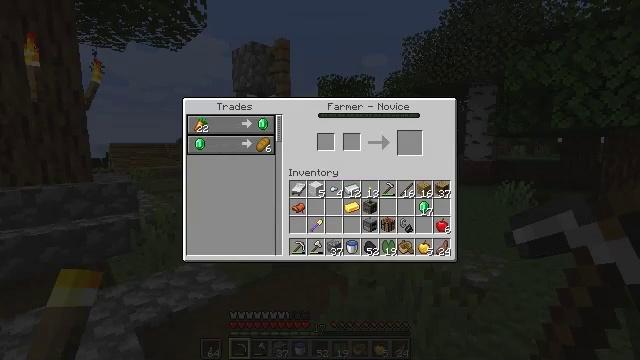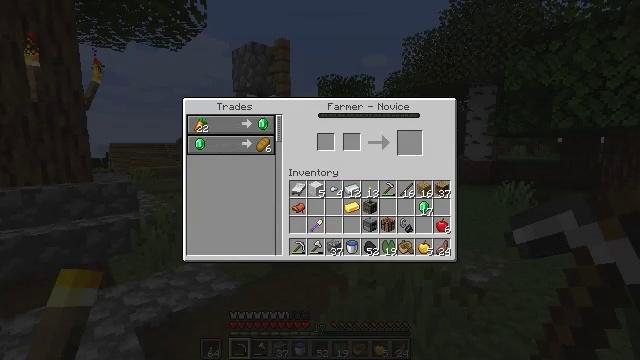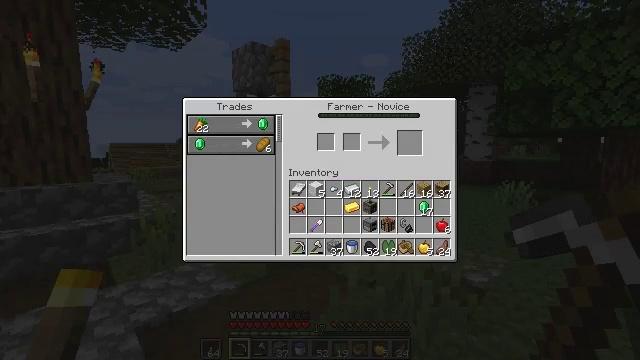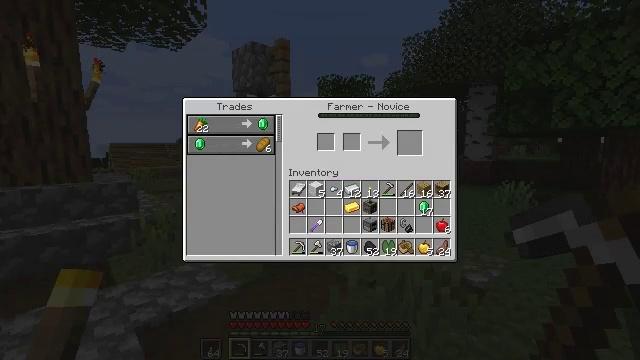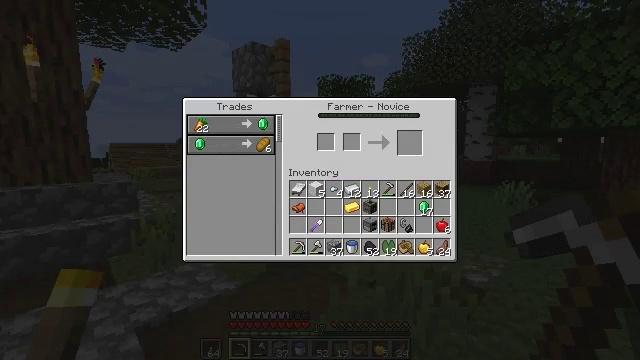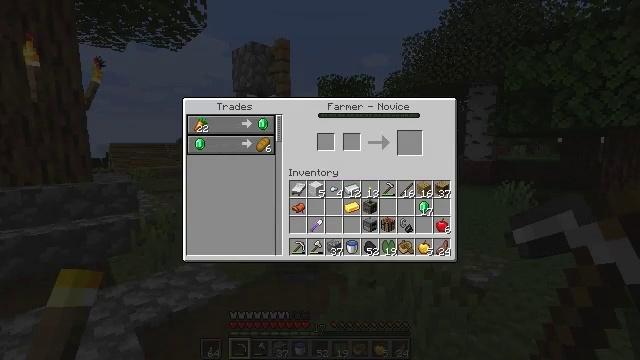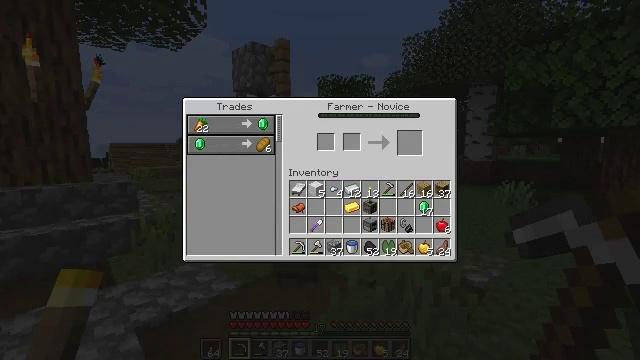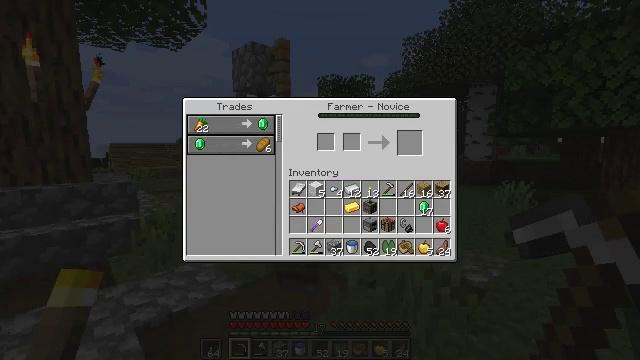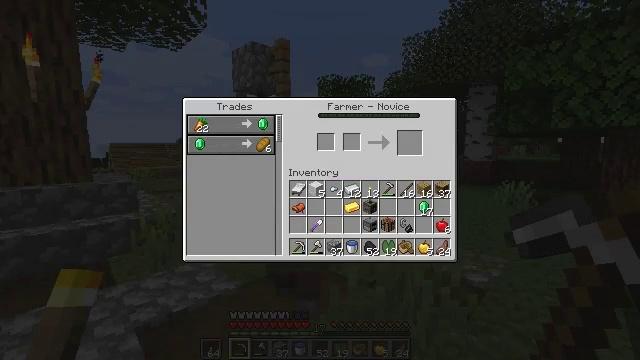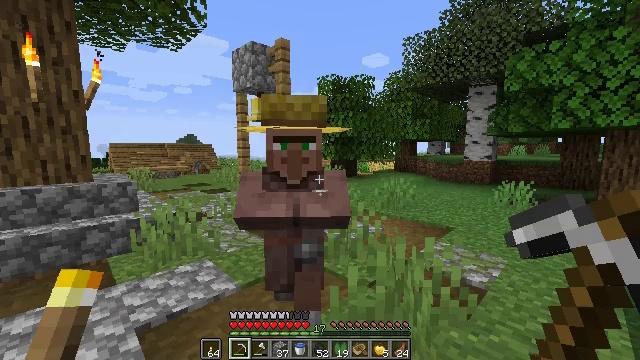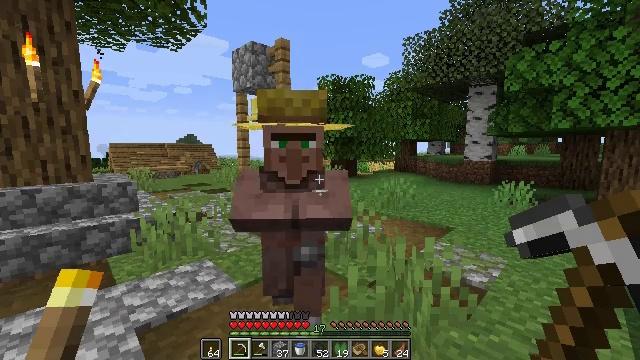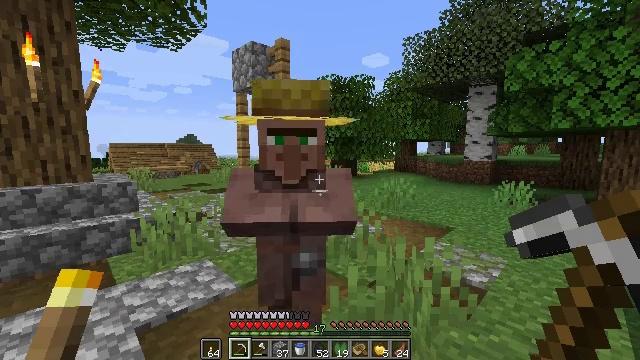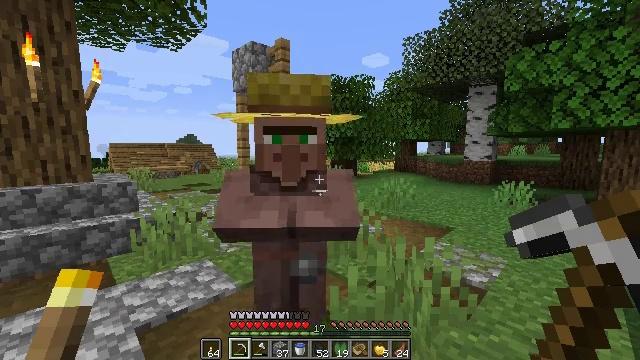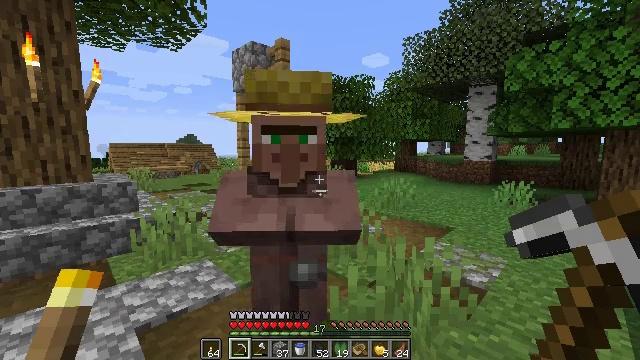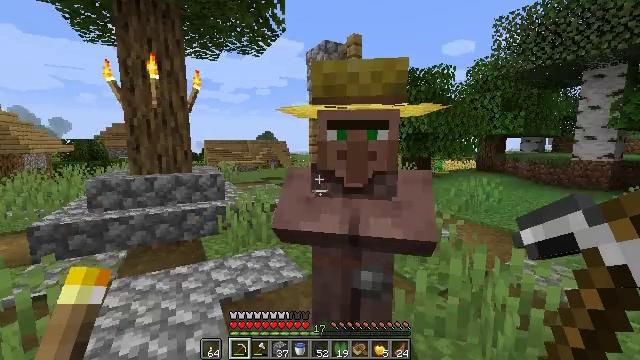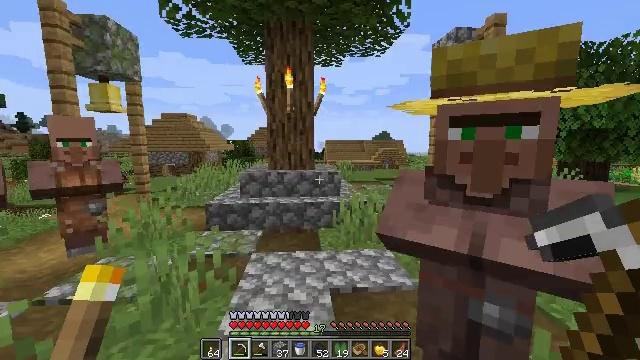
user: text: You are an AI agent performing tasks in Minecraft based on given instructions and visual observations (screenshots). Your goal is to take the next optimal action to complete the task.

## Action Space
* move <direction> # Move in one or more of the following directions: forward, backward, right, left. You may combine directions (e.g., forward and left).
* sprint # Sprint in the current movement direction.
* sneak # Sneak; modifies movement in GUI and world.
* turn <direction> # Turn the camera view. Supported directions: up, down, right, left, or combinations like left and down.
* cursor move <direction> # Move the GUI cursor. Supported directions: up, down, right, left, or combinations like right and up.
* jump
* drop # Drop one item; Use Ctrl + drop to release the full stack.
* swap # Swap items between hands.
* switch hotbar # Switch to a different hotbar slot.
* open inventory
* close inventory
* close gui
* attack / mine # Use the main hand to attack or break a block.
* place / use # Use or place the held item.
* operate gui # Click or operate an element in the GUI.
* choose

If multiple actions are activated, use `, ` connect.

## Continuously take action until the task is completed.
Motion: motion action
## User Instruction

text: Gather hay blocks from the farm.
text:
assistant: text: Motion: no_op
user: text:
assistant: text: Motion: no_op
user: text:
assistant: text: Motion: no_op
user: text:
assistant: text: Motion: no_op
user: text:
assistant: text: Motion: no_op
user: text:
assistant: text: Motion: no_op
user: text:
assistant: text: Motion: no_op
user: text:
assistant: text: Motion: no_op
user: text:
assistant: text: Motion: no_op
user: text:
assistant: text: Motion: close gui
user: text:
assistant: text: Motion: no_op
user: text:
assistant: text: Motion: no_op
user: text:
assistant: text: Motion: no_op
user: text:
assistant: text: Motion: turn left
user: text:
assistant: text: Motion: turn left
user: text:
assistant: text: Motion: move forward, turn left
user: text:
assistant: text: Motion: move forward, turn left
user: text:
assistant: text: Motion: move forward, sprint
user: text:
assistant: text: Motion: move forward, sprint
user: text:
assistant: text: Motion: move forward, sprint
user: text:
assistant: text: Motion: move forward, sprint
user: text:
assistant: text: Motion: move forward, sprint
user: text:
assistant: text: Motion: move forward, sprint, turn right and down
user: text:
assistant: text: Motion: move forward, sprint, turn right and down
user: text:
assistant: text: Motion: move forward, sprint, turn down
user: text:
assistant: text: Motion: move forward, sprint, turn left and down
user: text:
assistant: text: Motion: move forward, sprint, turn left, jump
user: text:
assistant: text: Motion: move forward, sprint, turn left, jump
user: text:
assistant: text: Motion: move forward, sprint, turn left, jump
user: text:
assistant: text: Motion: move forward, sprint, jump